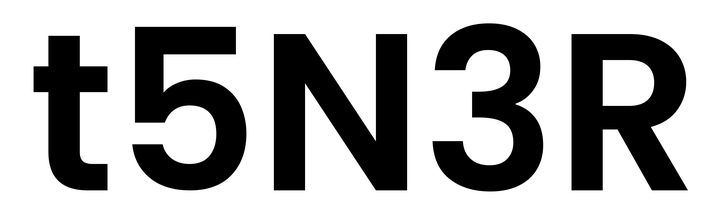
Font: Poppins-SemiBold